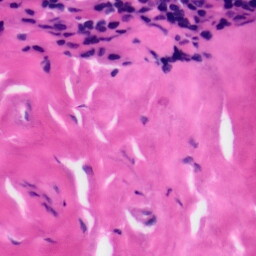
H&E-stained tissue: Tonsil